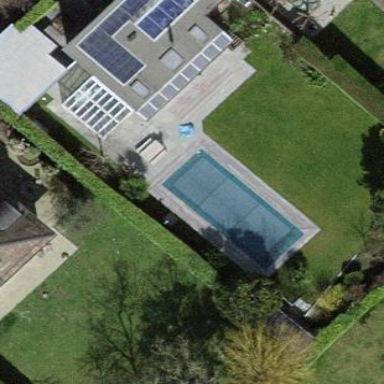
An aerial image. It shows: Swimming pool located in leisure land.